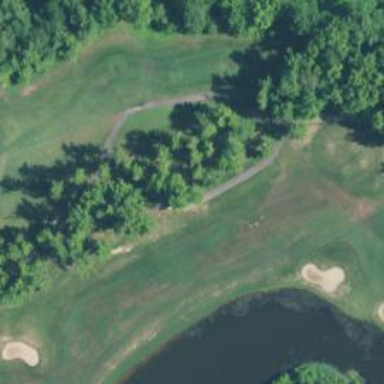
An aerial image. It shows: Service road designated as golf cart path.